Field crop: maize
Growth stage: 2
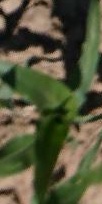
Species: maize